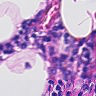
Metastatic tissue present: no